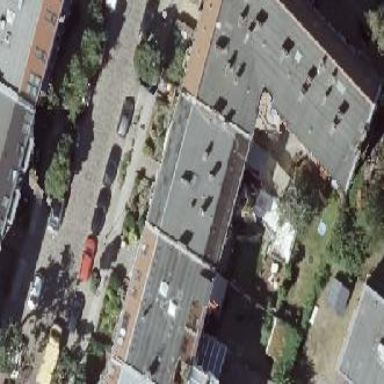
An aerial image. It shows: Building with apartments featuring unique double saltbox roof shape.